Question: I would like to add another custom attribute into the article editor (please check the image below). I would prefer plugin to keep joomla updates working. Some advice? Thanks!

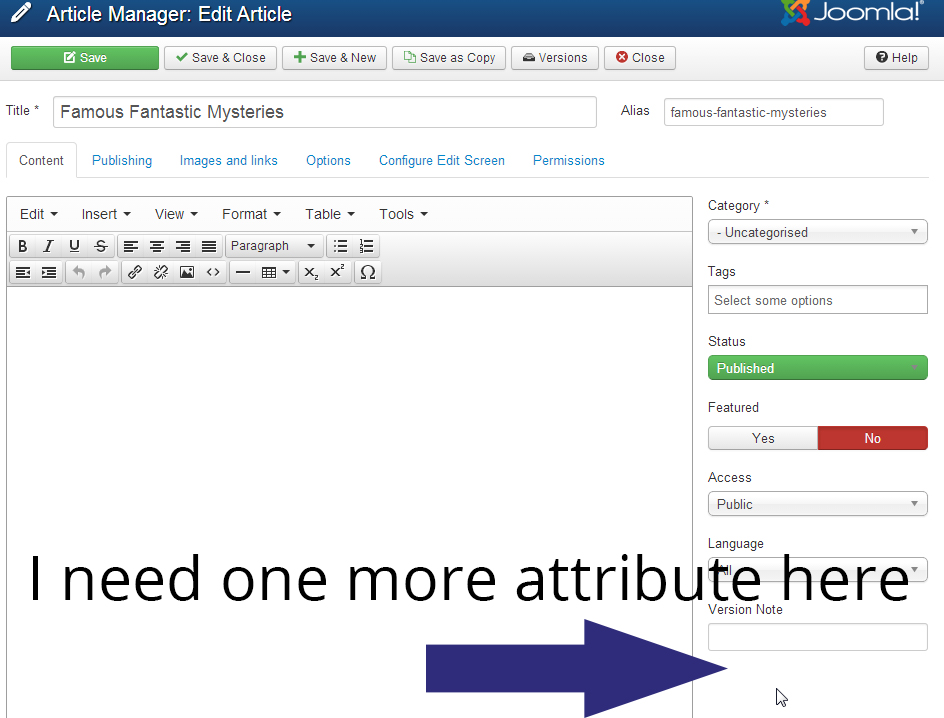
Answer: Ok, i have found an answer. In administration of joomla is possible to clone com_content the same way as in frontend.
Main menu -> Extensions -> Template manager (now choose administrator template) -> Create overrides -> com_content -> Article
Now you can see the path (picture below) and edit what you desire.